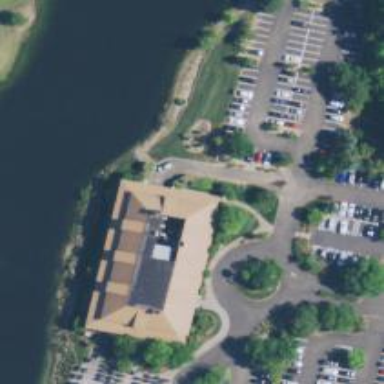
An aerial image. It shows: Clubhouse building associated with golf course.